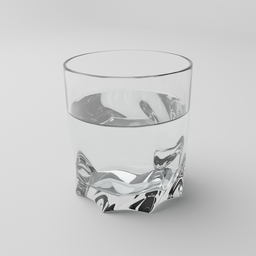
Label: tools